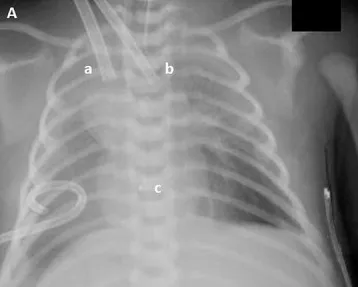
Anteroposterior . Even if in (A) the venous cannula seems to have a correct position, lateral chest X-ray reveals that the tip (c) of the venous cannula lies posteriorly to the heart.
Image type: radiology (x_ray)